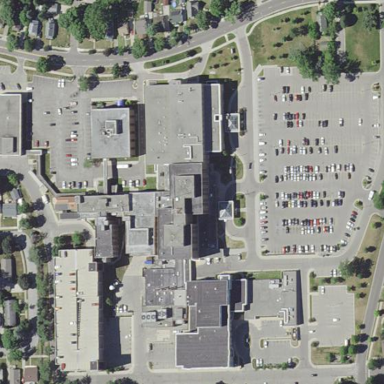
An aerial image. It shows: Healthcare facility identified as hospital.